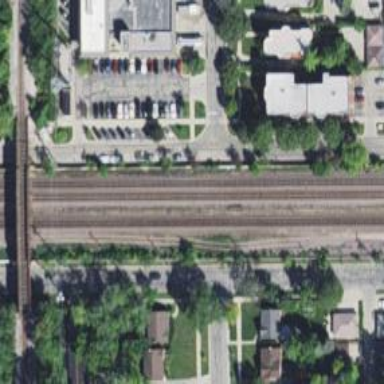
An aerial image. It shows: Railway track.